Question: I have ThreadPoolTaskExecutor. I should send too many emails (different emails). If I have error during email sending, I should write it in database.
'''
<bean id="taskExecutor"
class="org.springframework.scheduling.concurrent.ThreadPoolTaskExecutor">
<property name="corePoolSize" value="5" />
<property name="maxPoolSize" value="10" />
<property name="WaitForTasksToCompleteOnShutdown" value="true" />
</bean>
'''
I'm executing tasks. taskExecutor.execute(Runable). Everything works well!
'''
@Override
public void run() {
try {
mailService.sendMail();
} catch (Throwable t) {
daoService.writeFaillStatus();
}
}
'''
Everything seems ok! Async request are doing well!
I also have
'''
white(true) {
if(executor.getActiveCount()==0){
executor.shutdown(); break;
}
Thread.sleep(3000)
}
'''
Because of WaitForTasksToCompleteOnShutdown=true task never will be shut down automatically. In the other words, main thread never will be destroyed (Main thread is the thread where I invoke thread executor tasks - when I run code in eclipse, terminal is active always). Even after executor thread will finish their work my console looks like this:
I think this is because, main thread is waiting something - someone who tell that
So thought about this solution . Could you tell me if this is good idea? Might be it is not good.
I know that this executor also have submit() method. I think I do not need here. Please correct me If I am not correct in this post.
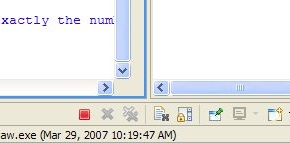
Answer: If you know before hand how many are "too many emails", I would suggest to take a look at <URL> rather than the busy wait loop to check the task status.
In main thread set the
'''
CountDownLatch latch = new CountDownLatch(TOO_MANY_EMAILS);
'''
Pass this instance to runnable instance, where we call 'latch.countDown()' after sending each mail.
In the main thread we wait for the latch to countdown: 'latch.await()'. This will block main thread execution.
After which you could safely shutdown the thread pool knowing all the work has been completed.